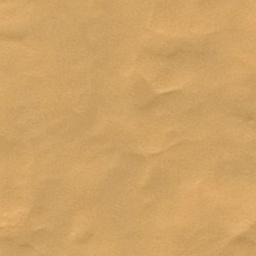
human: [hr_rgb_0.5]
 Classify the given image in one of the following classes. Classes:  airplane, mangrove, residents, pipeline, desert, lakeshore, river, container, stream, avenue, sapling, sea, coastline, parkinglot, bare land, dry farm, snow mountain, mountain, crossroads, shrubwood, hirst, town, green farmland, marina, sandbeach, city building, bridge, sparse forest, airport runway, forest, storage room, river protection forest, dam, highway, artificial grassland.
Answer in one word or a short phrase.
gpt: desert